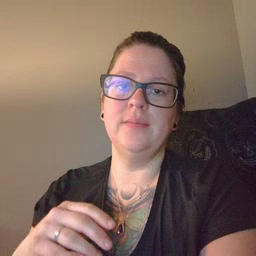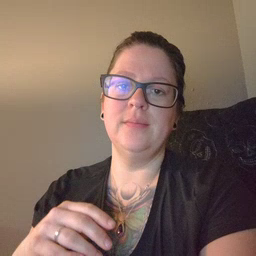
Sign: sun